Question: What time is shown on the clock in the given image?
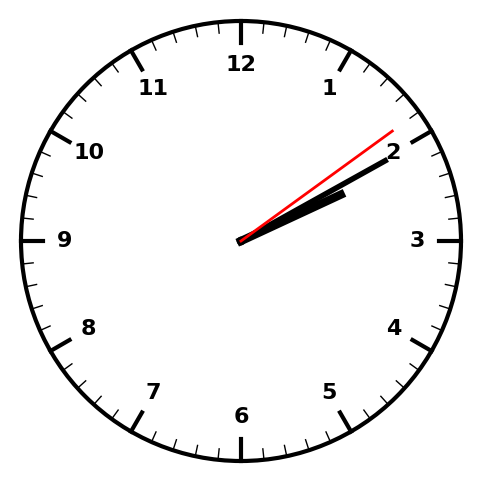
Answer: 02:10:09